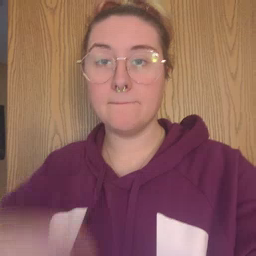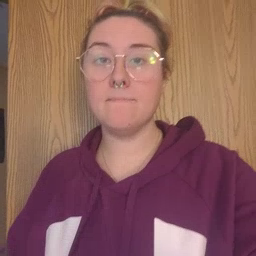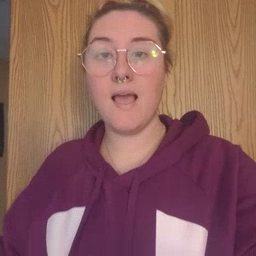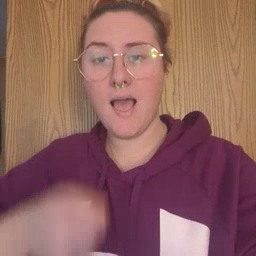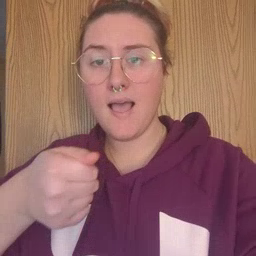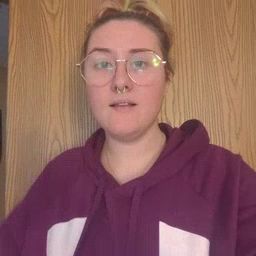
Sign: hide